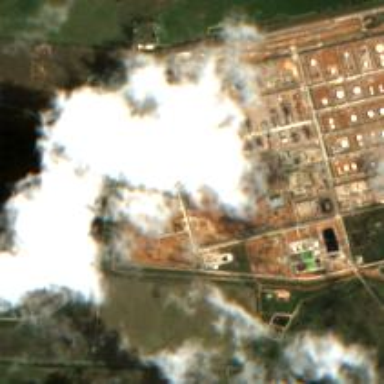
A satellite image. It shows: Industrial area with refinery.